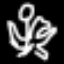
Label: angel